Field crop: maize
Growth stage: 2
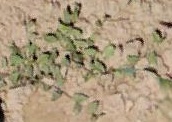
Species: convolvulus